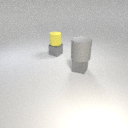
small gray metal cube below small yellow rubber cylinder